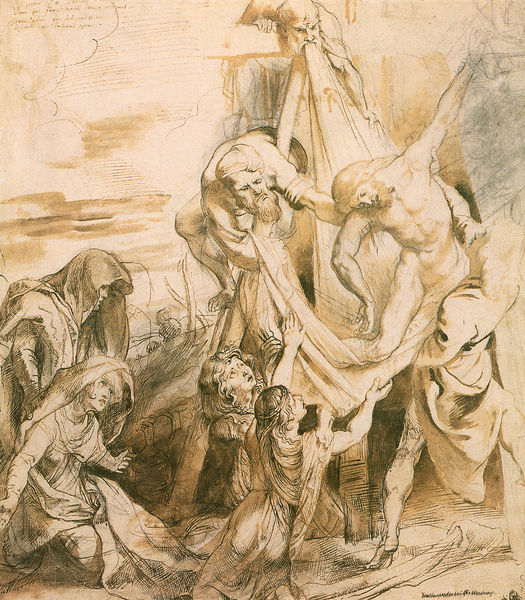
Titel: Die Kreuzabnahme
Künstler: Peter Paul Rubens
Institution: St. Petersburg, Eremitage
Schlagwörter: gott, mann, wolken, frauen, komposition, frau, zeichnung, tuch, tod, tot, trauer, leiter, kreuz, christus, jesus, kreuzabnahme, leid, muskel, schmerz, maria, magdalena, anbetung, heiligenbild, kruez, kreuzlegung, lei